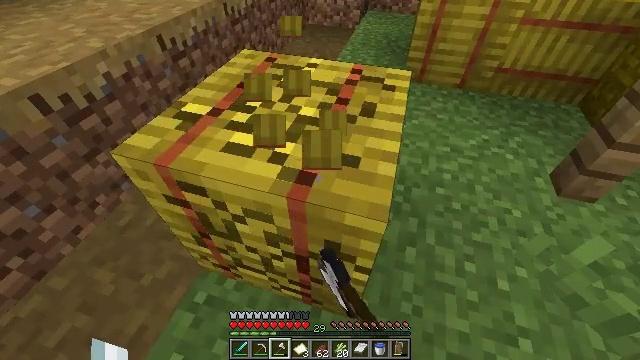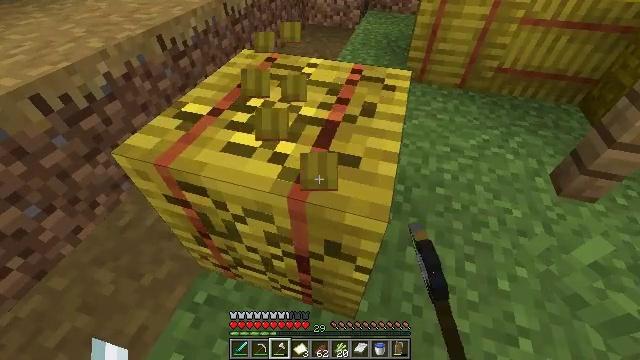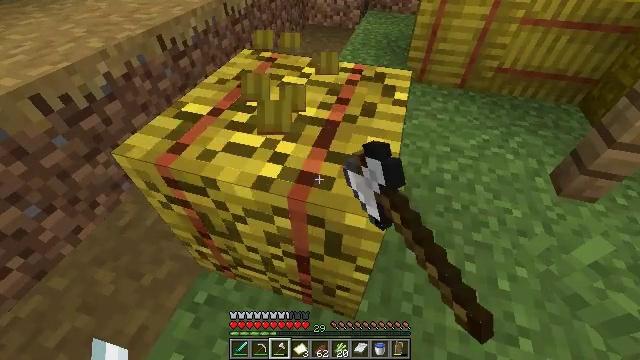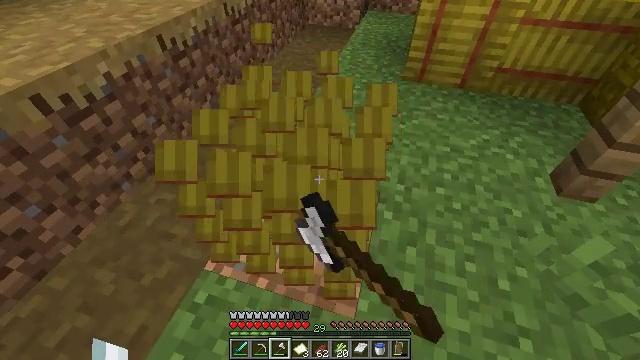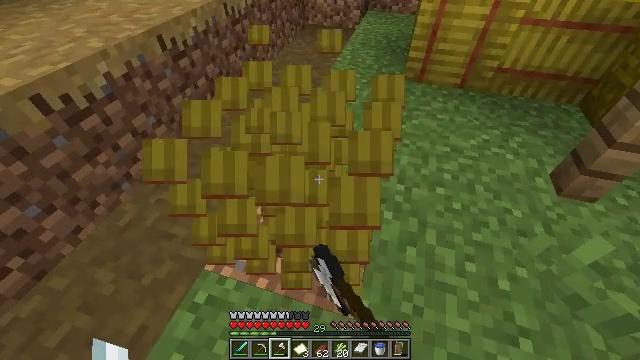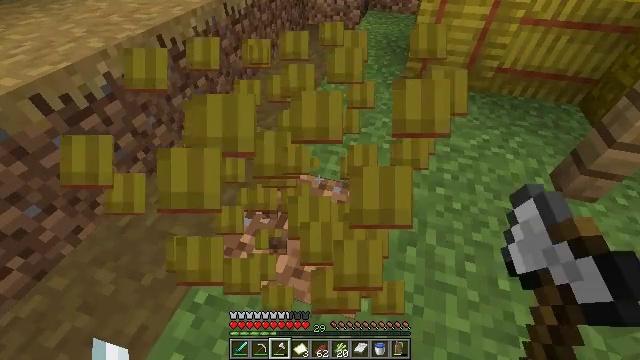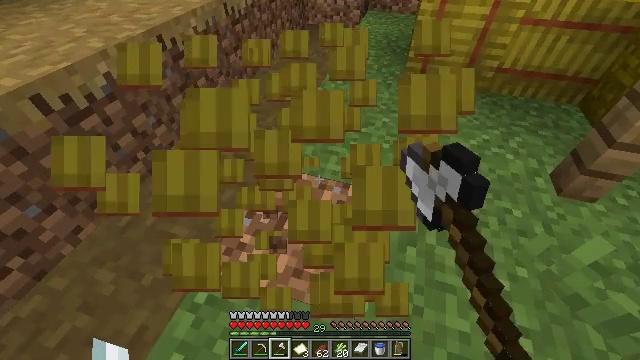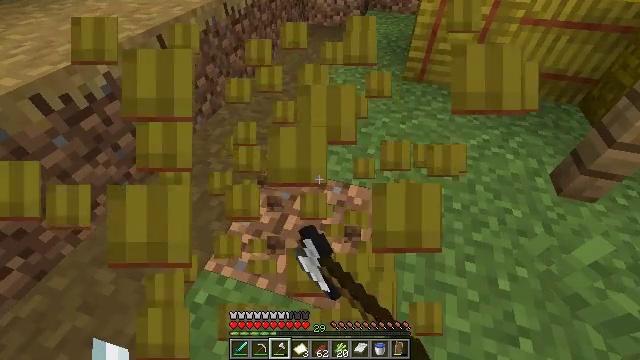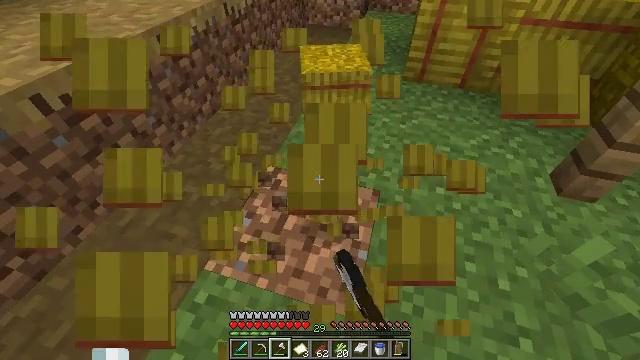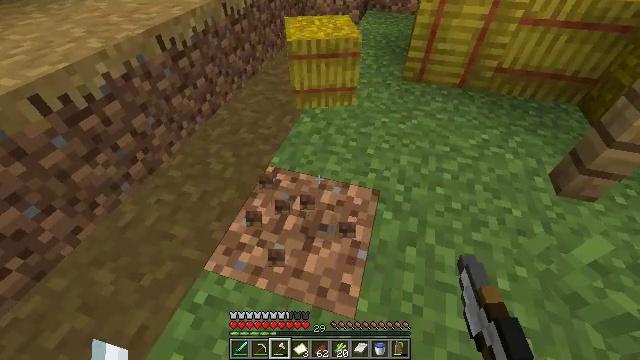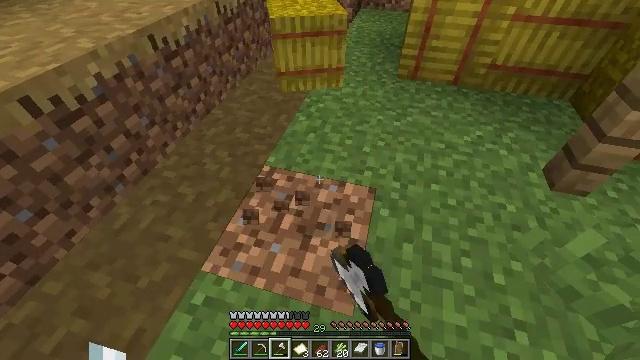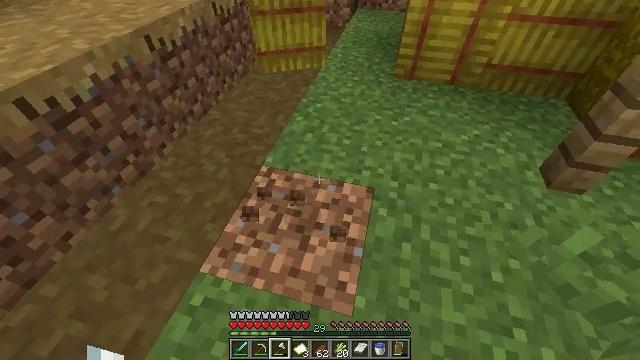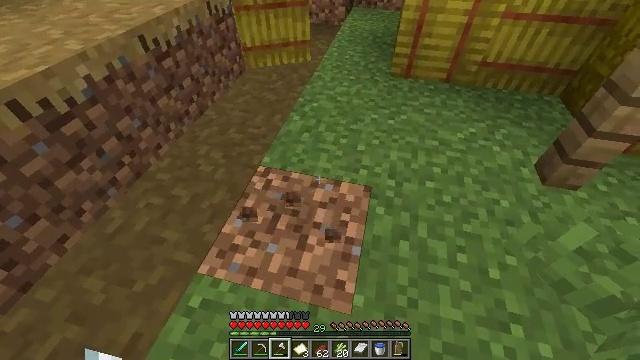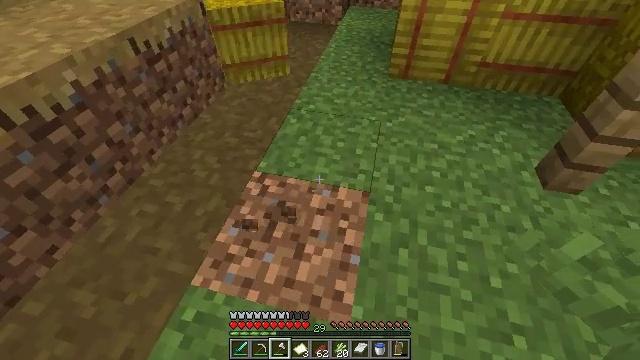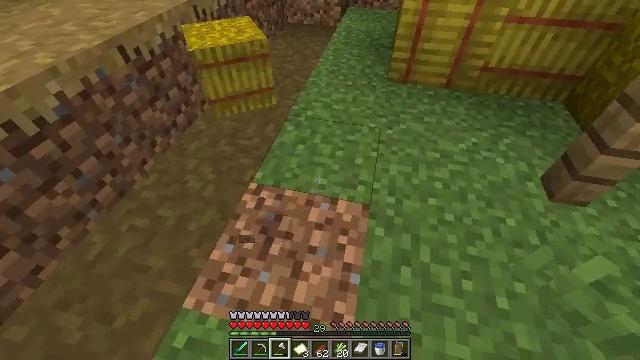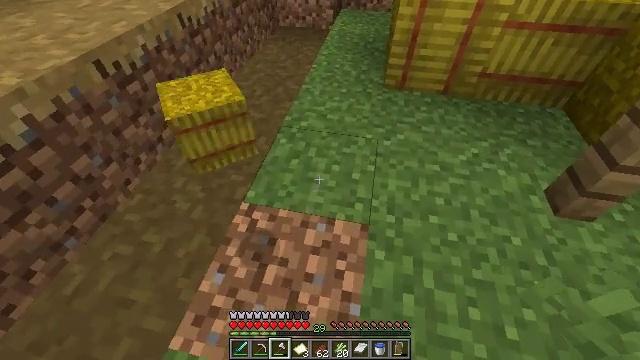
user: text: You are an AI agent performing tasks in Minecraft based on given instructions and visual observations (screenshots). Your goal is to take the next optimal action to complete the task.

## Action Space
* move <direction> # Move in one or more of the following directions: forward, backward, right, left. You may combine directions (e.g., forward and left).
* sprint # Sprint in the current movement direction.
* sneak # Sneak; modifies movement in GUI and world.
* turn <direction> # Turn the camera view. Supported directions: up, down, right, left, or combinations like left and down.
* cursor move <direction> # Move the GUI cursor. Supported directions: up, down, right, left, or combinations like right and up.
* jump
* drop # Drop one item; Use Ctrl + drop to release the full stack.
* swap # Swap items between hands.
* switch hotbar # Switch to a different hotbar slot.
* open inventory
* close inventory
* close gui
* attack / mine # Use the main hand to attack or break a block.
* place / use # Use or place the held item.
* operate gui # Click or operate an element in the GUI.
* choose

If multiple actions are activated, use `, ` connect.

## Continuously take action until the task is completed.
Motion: motion action
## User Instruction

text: Break the hay block to collect it.
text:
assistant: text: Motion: attack / mine
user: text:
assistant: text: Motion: attack / mine
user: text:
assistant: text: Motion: attack / mine
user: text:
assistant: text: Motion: attack / mine
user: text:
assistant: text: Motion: attack / mine
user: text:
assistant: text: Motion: attack / mine
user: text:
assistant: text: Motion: attack / mine
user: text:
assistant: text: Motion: attack / mine
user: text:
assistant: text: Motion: attack / mine
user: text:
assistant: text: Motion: turn right
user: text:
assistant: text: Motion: no_op
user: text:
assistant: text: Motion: no_op
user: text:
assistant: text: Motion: move forward
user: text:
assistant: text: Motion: move forward
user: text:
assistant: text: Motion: move forward, turn right
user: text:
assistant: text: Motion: move forward, turn right
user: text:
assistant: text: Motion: move forward, turn right
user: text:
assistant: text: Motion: move forward, turn right
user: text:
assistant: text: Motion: move forward, turn right
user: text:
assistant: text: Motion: move forward, turn right and down
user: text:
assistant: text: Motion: move forward, turn right and up
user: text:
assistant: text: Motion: move forward, turn right and up
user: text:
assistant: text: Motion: move forward, turn right and up
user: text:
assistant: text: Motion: move forward, attack / mine
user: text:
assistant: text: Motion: move forward, attack / mine
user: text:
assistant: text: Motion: move forward, turn left, attack / mine
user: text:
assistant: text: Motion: move forward, turn left, attack / mine
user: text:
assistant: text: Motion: move forward, turn left, attack / mine
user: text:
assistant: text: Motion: move forward, turn left and down, attack / mine
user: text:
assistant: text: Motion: turn down, attack / mine